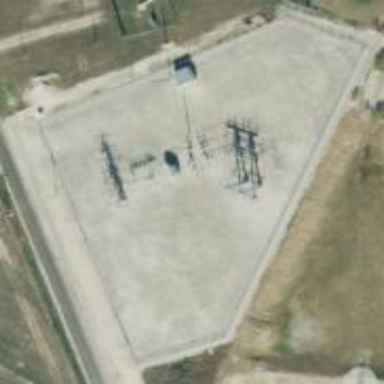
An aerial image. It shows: Outdoor distribution substation protected by fence.